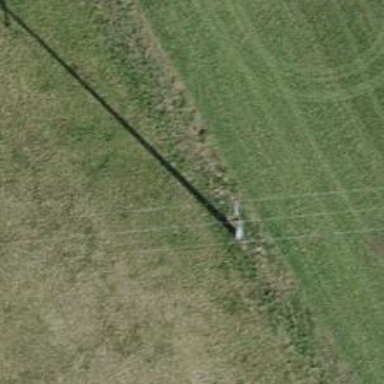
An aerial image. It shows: Minor power line.